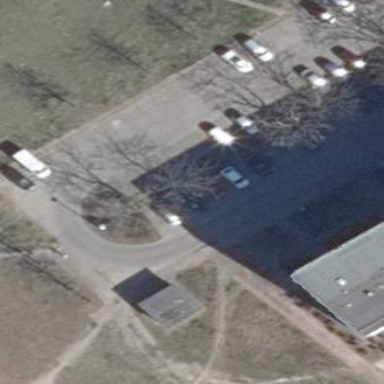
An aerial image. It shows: Parking available on the street side.